Aerial crown-view tile of a tropical tree (Barro Colorado Island, Panama), acquired 20250915:
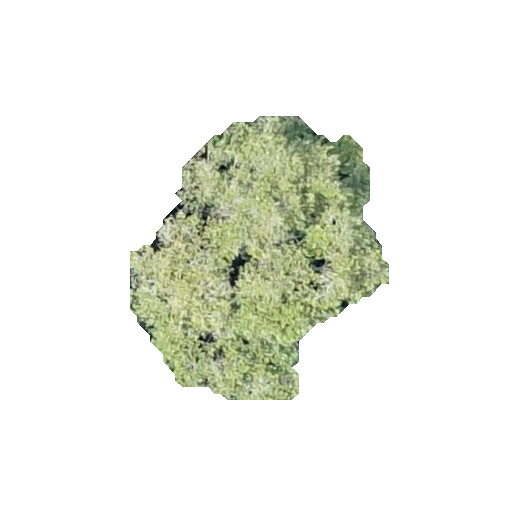
Species: Sloanea terniflora
GBIF accepted scientific name: Sloanea terniflora
Crown area: 71.39 m²